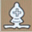
Piece: wB